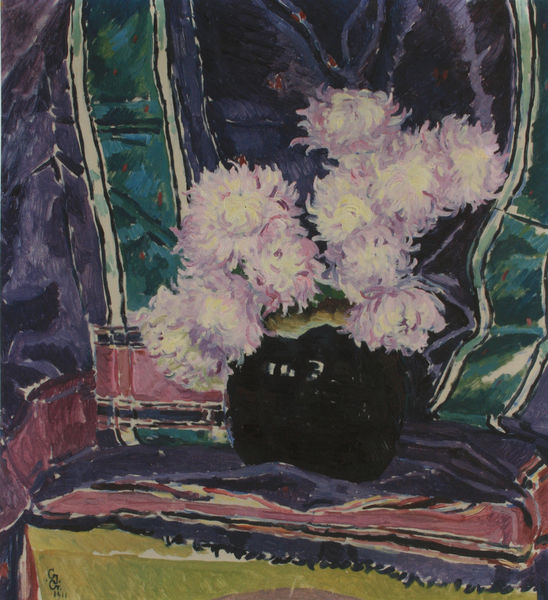
Titel: Stillleben mit Chrysanthemen
Künstler: Giovanni Giacometti
Institution: Privatbesitz
Schlagwörter: blau, blätter, dunkel, gemälde, weiß, gelb, grün, impressionismus, blume, blumen, braun, bunt, fenster, hell, licht, schwarz, tisch, türkis, ölbild, blüte, blüten, rosen, rot, tuch, beige, wand, falten, rahmen, bild, signatur, spiegel, tischdecke, tischtuch, vorhang, öl, spiegelung, fransen, stoff, decke, borte, rosa, stilleben, stillleben, vase, kommode, moderne, modern, farbe, lila, violett, weis, oliv, signiert, bank, rand, ölgemälde, blue, curtain, oil, red, white, window, black, green, painting, room, table, tapete, yellow, tusch, streifen, bed, bedroom, blanket, flowers, mirror, pink, schublade, two, pot, flieder, blumenstrauss, gauguin, kante, pfingstrosen, flower, expressiv, drapes, plants, dahlien, color, purple, nachttisch, matisse, astern, abstract, violet, still life, leaves, watercolor, colorful, colors, vases, signature, shiny, cloth, rose, blumenstraus, paint, kugelig, chrysanthemen, blurred, hanging, impression, blumenstauss, stripes, chrysanthemums, stillife, aqua, alcove, kunturen, cat, chrystames, striped, blooms, bloom, acrylic, display, couleur, artistic, knike, puple, sill, shiney, crysenthemen, still e, chrystanthemums, хризантемы, букет, still lfe